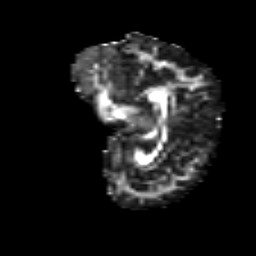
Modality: FA
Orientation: sagittal
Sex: male
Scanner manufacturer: siemens
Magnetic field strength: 3 T
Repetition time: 5 s
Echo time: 0.071 s